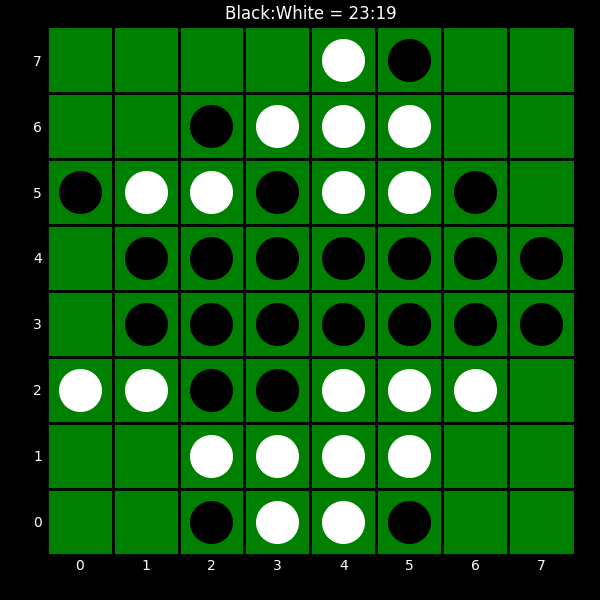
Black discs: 23
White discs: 19